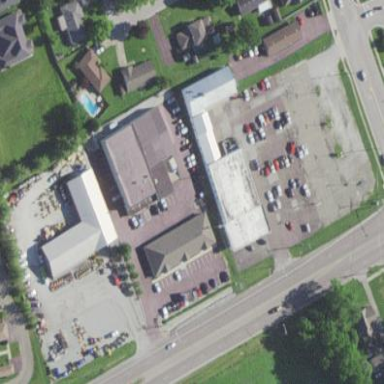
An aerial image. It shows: Commercial area.